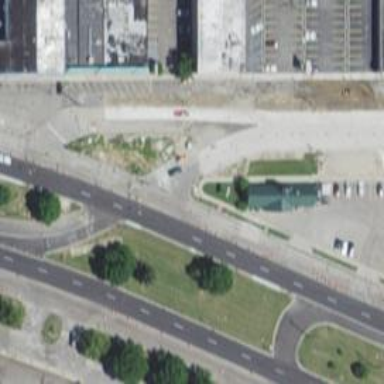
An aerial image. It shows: Tertiary road with separate sidewalk.